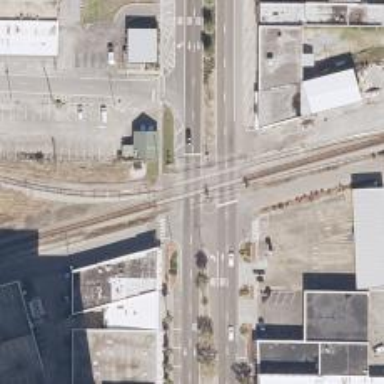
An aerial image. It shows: Railway level crossing.